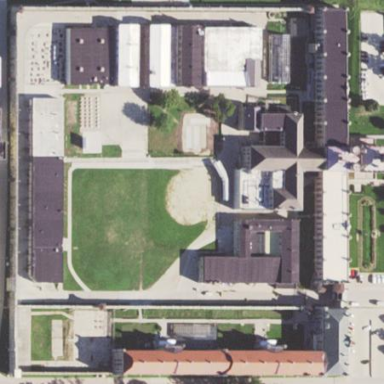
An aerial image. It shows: Prison.